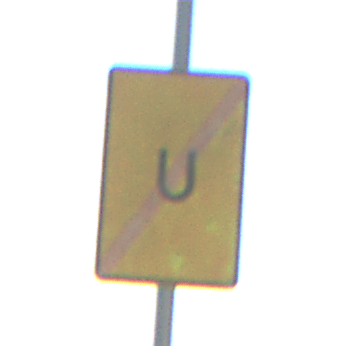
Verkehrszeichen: EndeUmleitung
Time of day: MorningAfternoon
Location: Outdoor (Suburban)
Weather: Clear
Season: NotSpecified
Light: Natural